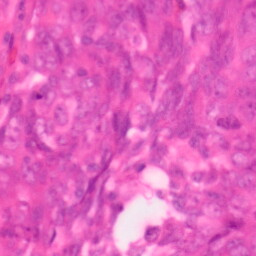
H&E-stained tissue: Colon